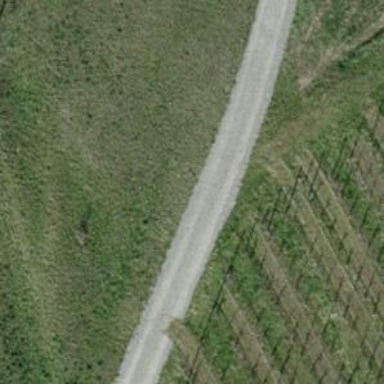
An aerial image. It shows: Track with pebblestone surface graded as grade3.